Question: Input:
( 10 ( 4 20 ( 2 ) 13 ( 16 ( 3 ) ) ) 5 12 7 ( 17 ( 9 ( 19 15 ) 8 ) 6 ) 11 )
Output:
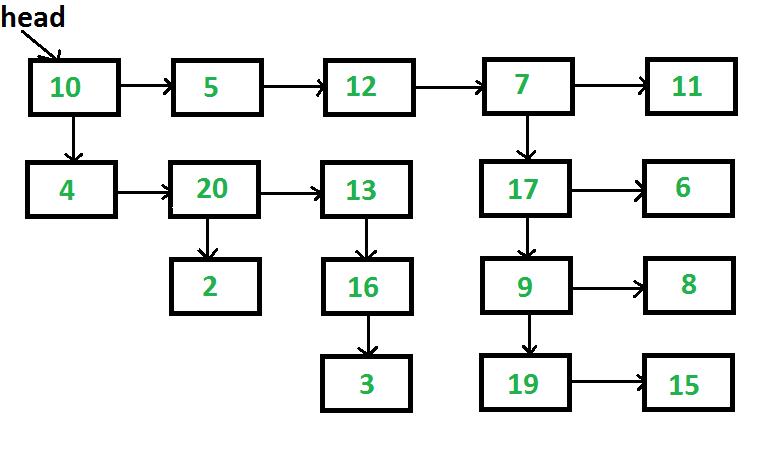
Answer: The solution will almost certainly be a recursive one.
Given a node definition, you will need a payload (the number), a 'next' pointer (for items at the same "level") and an 'under' pointer (for the sub-list).
So you simply iterate over the incoming tokens. When you find a number, you tack it on to the 'next' pointer of the previous one (special handling for empty list).
When you find an opening parenthesis followed by a number, you put it in the 'under' link and recurse down a level.
When you find a closing parenthesis, go back up a level and carry on.